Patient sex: M
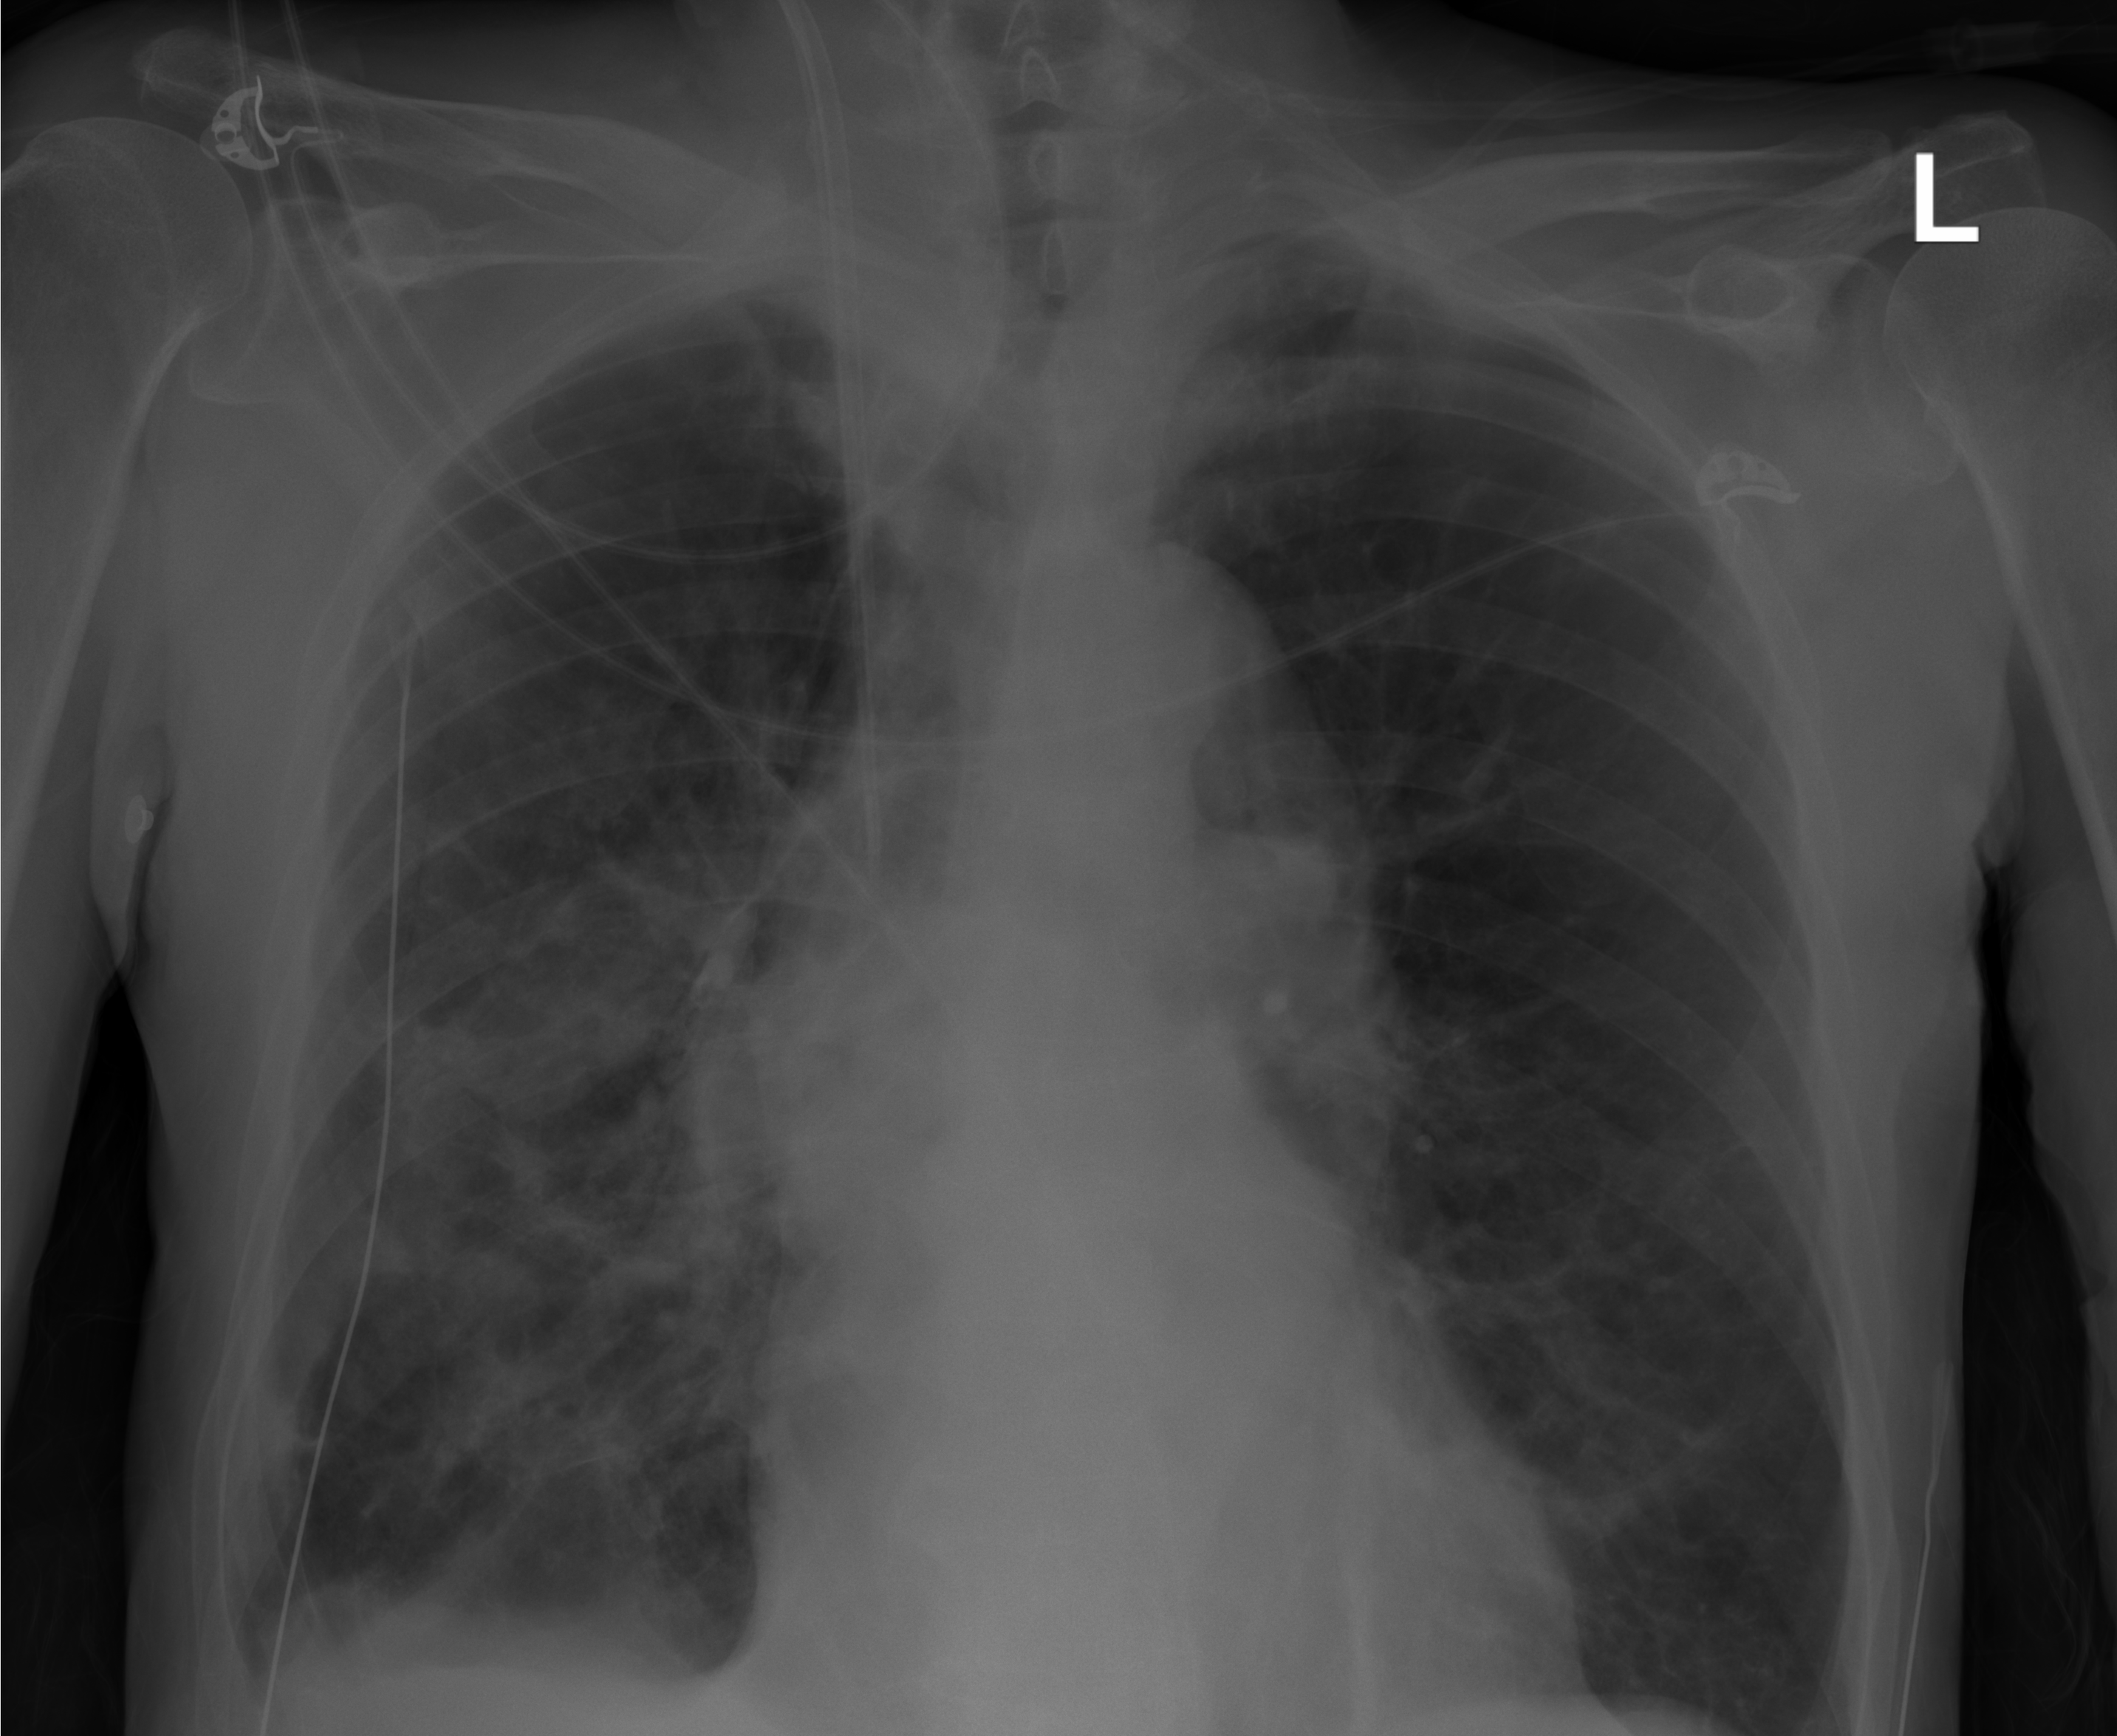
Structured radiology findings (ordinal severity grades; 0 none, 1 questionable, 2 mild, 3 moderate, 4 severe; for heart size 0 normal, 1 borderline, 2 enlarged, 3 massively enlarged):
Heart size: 0
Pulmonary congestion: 0
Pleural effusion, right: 2
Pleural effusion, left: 0
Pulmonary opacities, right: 2
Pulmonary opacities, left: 0
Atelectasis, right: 0
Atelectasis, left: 0